Field crop: maize
Growth stage: 2
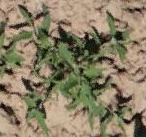
Species: atriplex